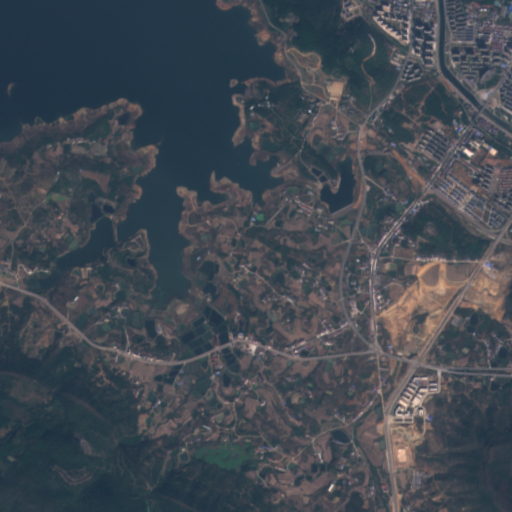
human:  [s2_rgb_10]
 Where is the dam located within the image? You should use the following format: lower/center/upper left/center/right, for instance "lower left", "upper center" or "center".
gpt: The dam is located in the center right of the image.
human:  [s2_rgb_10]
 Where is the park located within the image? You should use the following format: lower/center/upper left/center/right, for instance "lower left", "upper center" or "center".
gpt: The park is located in the upper right of the image.
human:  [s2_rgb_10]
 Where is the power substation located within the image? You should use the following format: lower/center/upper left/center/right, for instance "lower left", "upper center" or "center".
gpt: The power substation is located in the center right of the image.
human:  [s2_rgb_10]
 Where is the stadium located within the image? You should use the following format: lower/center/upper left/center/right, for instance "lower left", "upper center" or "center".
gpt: The stadium is located in the upper right of the image.
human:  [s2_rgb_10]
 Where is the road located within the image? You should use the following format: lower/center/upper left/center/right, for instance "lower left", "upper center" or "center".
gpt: There is no road in the image.